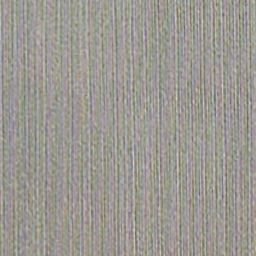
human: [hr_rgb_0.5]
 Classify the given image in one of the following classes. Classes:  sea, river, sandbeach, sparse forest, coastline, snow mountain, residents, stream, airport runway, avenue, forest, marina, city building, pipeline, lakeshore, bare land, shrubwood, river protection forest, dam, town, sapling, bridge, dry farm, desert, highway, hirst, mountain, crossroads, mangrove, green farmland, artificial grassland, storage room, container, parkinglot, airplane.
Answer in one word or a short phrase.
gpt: dry farm